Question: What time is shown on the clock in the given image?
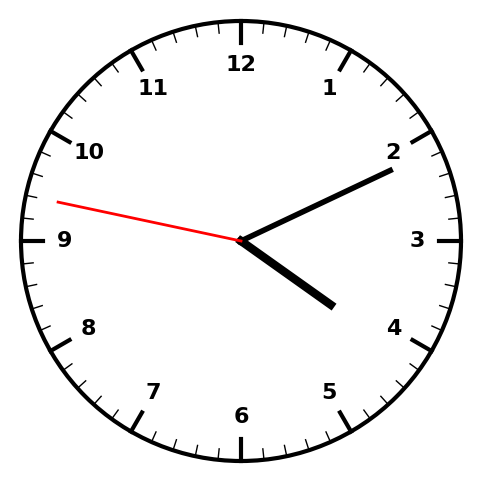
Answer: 04:10:47